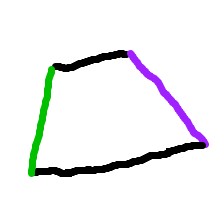
Shape: trapezoid